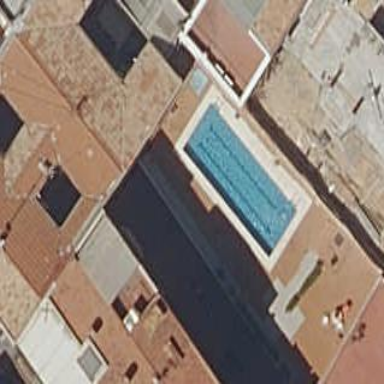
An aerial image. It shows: Swimming pool located in leisure land.